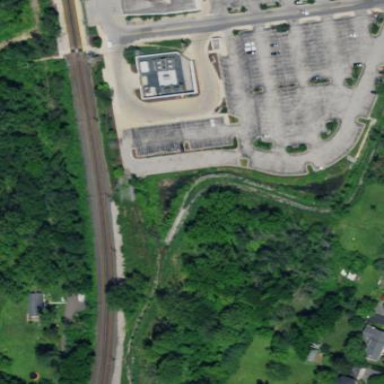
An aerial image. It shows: Park and ride parking facility with surface parking.